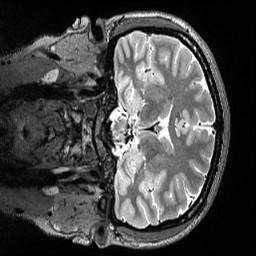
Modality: T2w
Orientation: coronal
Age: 29
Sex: female
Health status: ill
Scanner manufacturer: siemens
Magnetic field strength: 3 T
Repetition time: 3.2 s
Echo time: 0.563 s